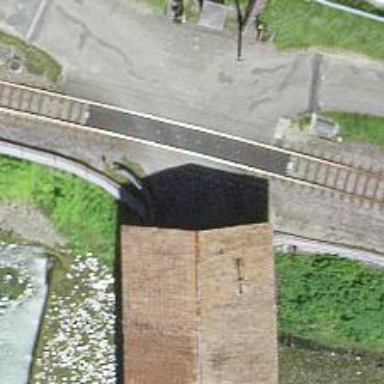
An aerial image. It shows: Covered bridge over asphalt track with grade1 tracktype.